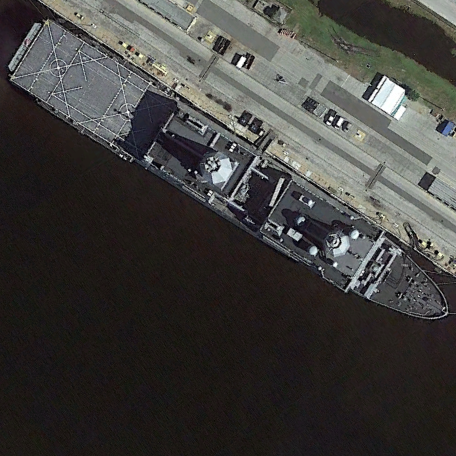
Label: combat